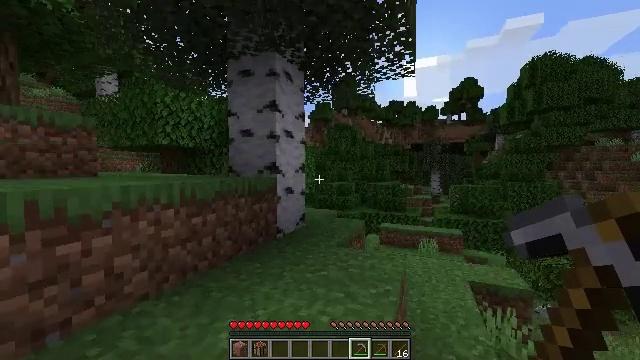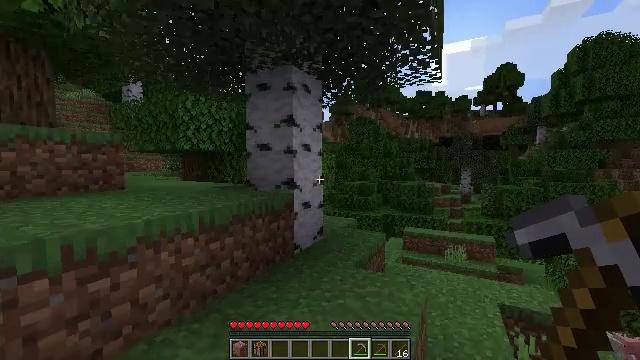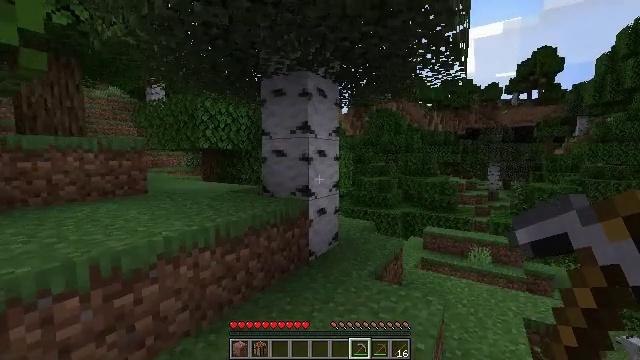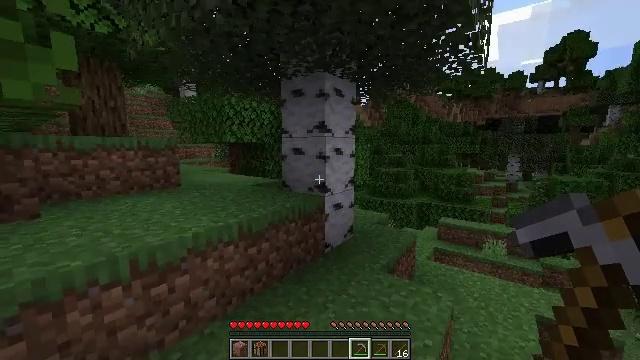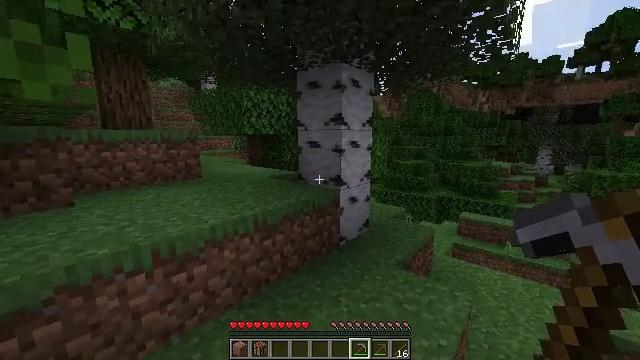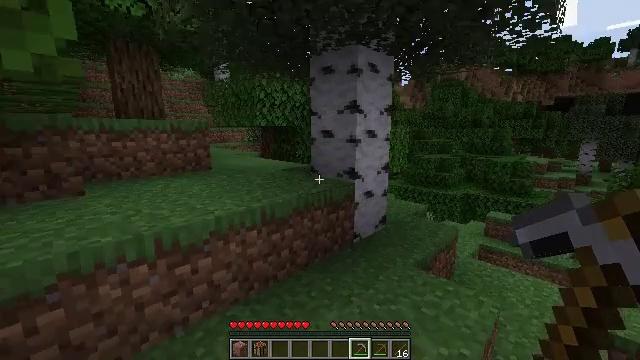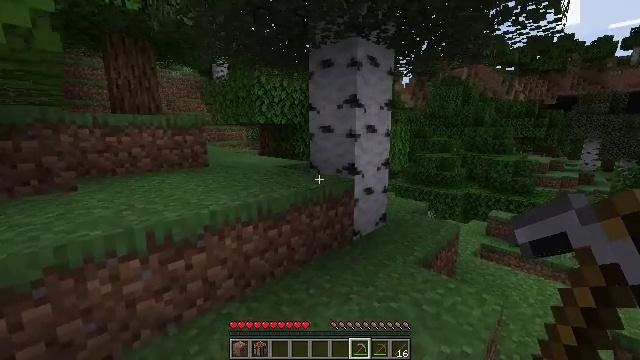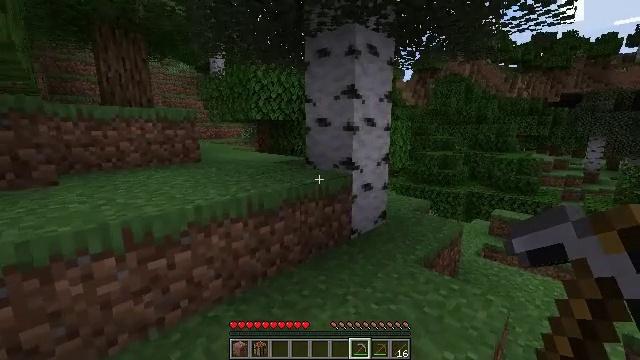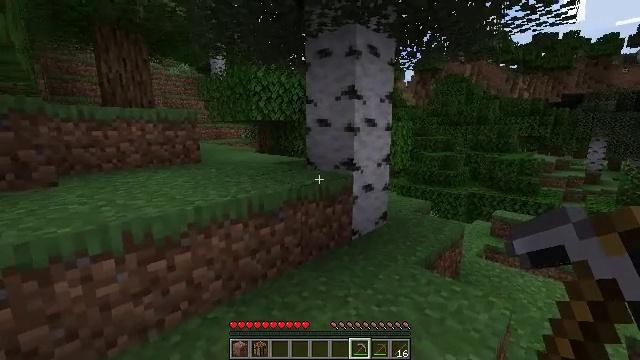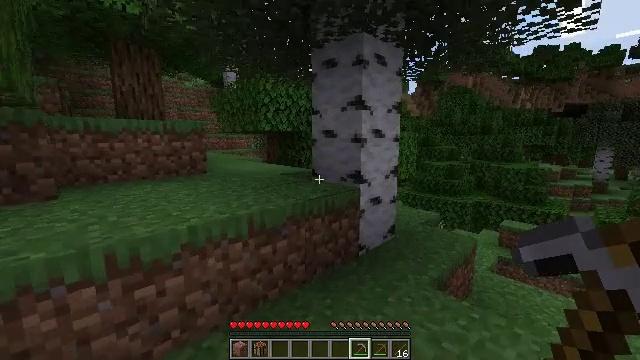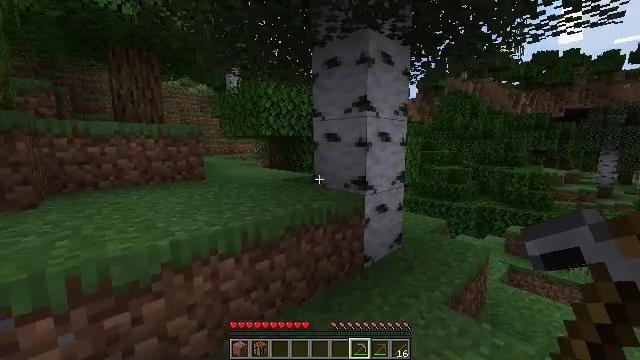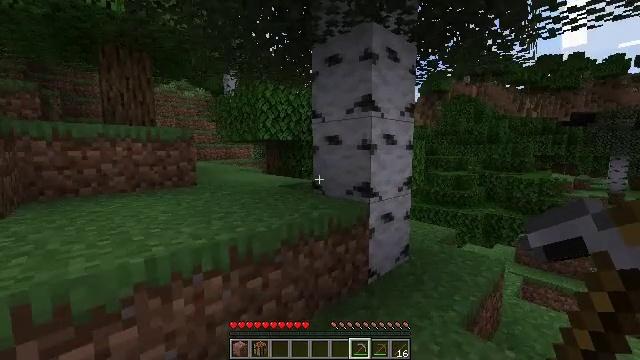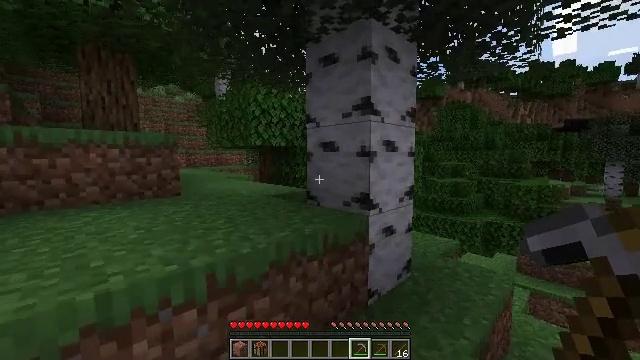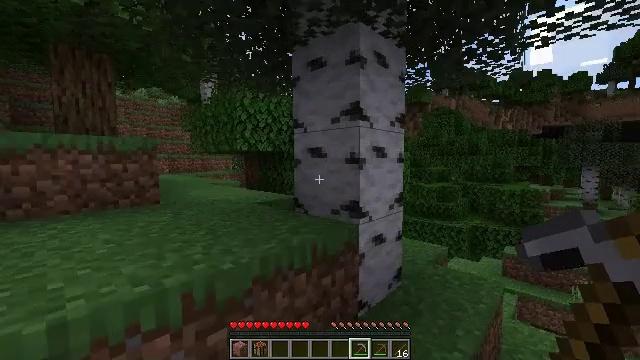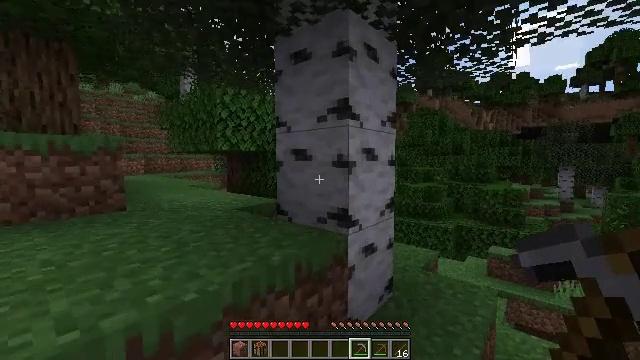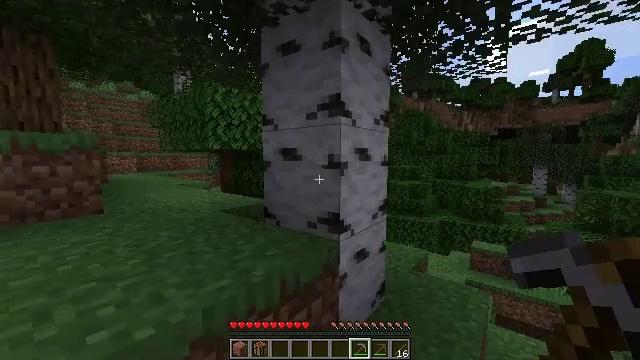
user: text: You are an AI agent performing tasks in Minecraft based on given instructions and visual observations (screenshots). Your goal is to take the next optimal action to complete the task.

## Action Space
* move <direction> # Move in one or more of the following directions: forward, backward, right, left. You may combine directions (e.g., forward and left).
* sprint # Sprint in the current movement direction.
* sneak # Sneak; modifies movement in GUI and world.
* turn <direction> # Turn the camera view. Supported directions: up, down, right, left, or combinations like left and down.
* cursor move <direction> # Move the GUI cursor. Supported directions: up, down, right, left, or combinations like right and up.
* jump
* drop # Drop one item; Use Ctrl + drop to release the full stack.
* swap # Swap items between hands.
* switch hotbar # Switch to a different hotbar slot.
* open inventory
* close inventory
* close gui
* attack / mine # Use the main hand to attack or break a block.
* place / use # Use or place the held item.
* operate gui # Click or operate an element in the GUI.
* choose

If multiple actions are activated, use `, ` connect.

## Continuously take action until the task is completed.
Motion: motion action
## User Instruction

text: Gather birch log for crafting.
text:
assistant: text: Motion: move forward and move right, turn left and down, jump
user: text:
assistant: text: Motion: move forward, turn left and down, jump
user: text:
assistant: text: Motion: move forward, turn left and down
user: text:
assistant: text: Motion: move forward, turn left and down
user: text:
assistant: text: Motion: move forward, turn left and down
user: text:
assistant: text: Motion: move forward
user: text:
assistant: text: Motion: move forward
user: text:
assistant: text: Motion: move forward
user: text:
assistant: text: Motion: move forward, turn left and up
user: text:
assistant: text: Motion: move forward
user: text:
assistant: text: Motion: move forward, turn up
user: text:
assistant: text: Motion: move forward, turn right and up
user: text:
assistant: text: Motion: move forward, turn right and up
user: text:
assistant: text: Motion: move forward, turn right
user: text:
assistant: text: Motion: move forward, turn right, attack / mine
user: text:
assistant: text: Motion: move forward, attack / mine
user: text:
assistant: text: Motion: attack / mine
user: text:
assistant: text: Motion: attack / mine
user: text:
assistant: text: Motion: attack / mine
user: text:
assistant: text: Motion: attack / mine
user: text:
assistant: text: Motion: attack / mine
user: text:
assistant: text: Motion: move forward and move right, attack / mine
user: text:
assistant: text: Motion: move forward and move right, turn left and down, attack / mine
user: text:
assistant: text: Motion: move forward and move right, turn left and down, attack / mine
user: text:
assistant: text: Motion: move forward, turn left and down, attack / mine
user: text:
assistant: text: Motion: turn left, attack / mine
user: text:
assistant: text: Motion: attack / mine
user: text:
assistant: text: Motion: attack / mine
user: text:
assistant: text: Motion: attack / mine
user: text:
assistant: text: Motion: turn left, attack / mine